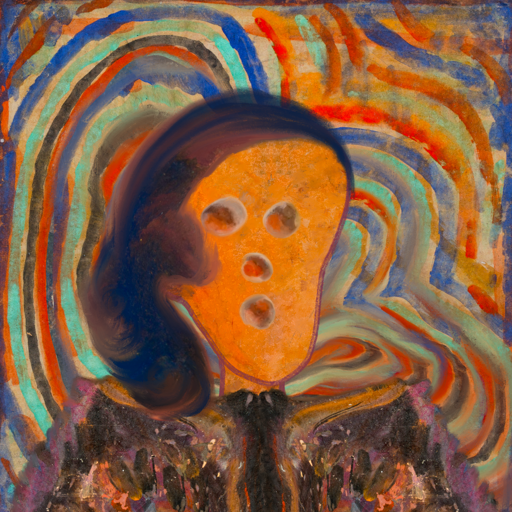
Background: Sisters, Head And Neck Front: Hypocrite, Face Front: Rupkatha, Bust: Gypsy_Queen, Hair Front: Mother_And_Son_Son, Head Accessory: Blank, Second Necklace: Blank, Necklace: Blank, Baby: Blank